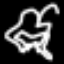
Label: frog